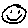
Label: smiley face